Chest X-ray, PA view. Patient: 42 years old, sex M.
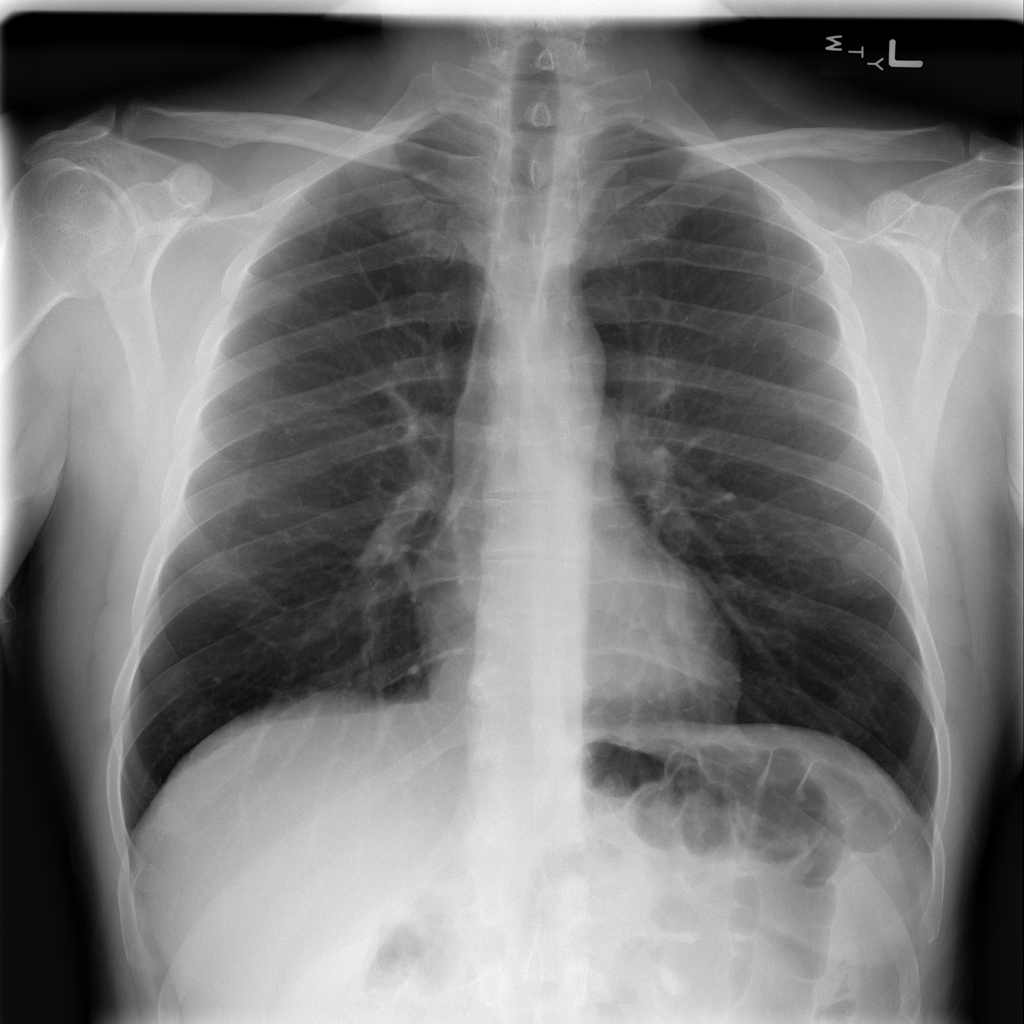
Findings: Infiltration